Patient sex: F
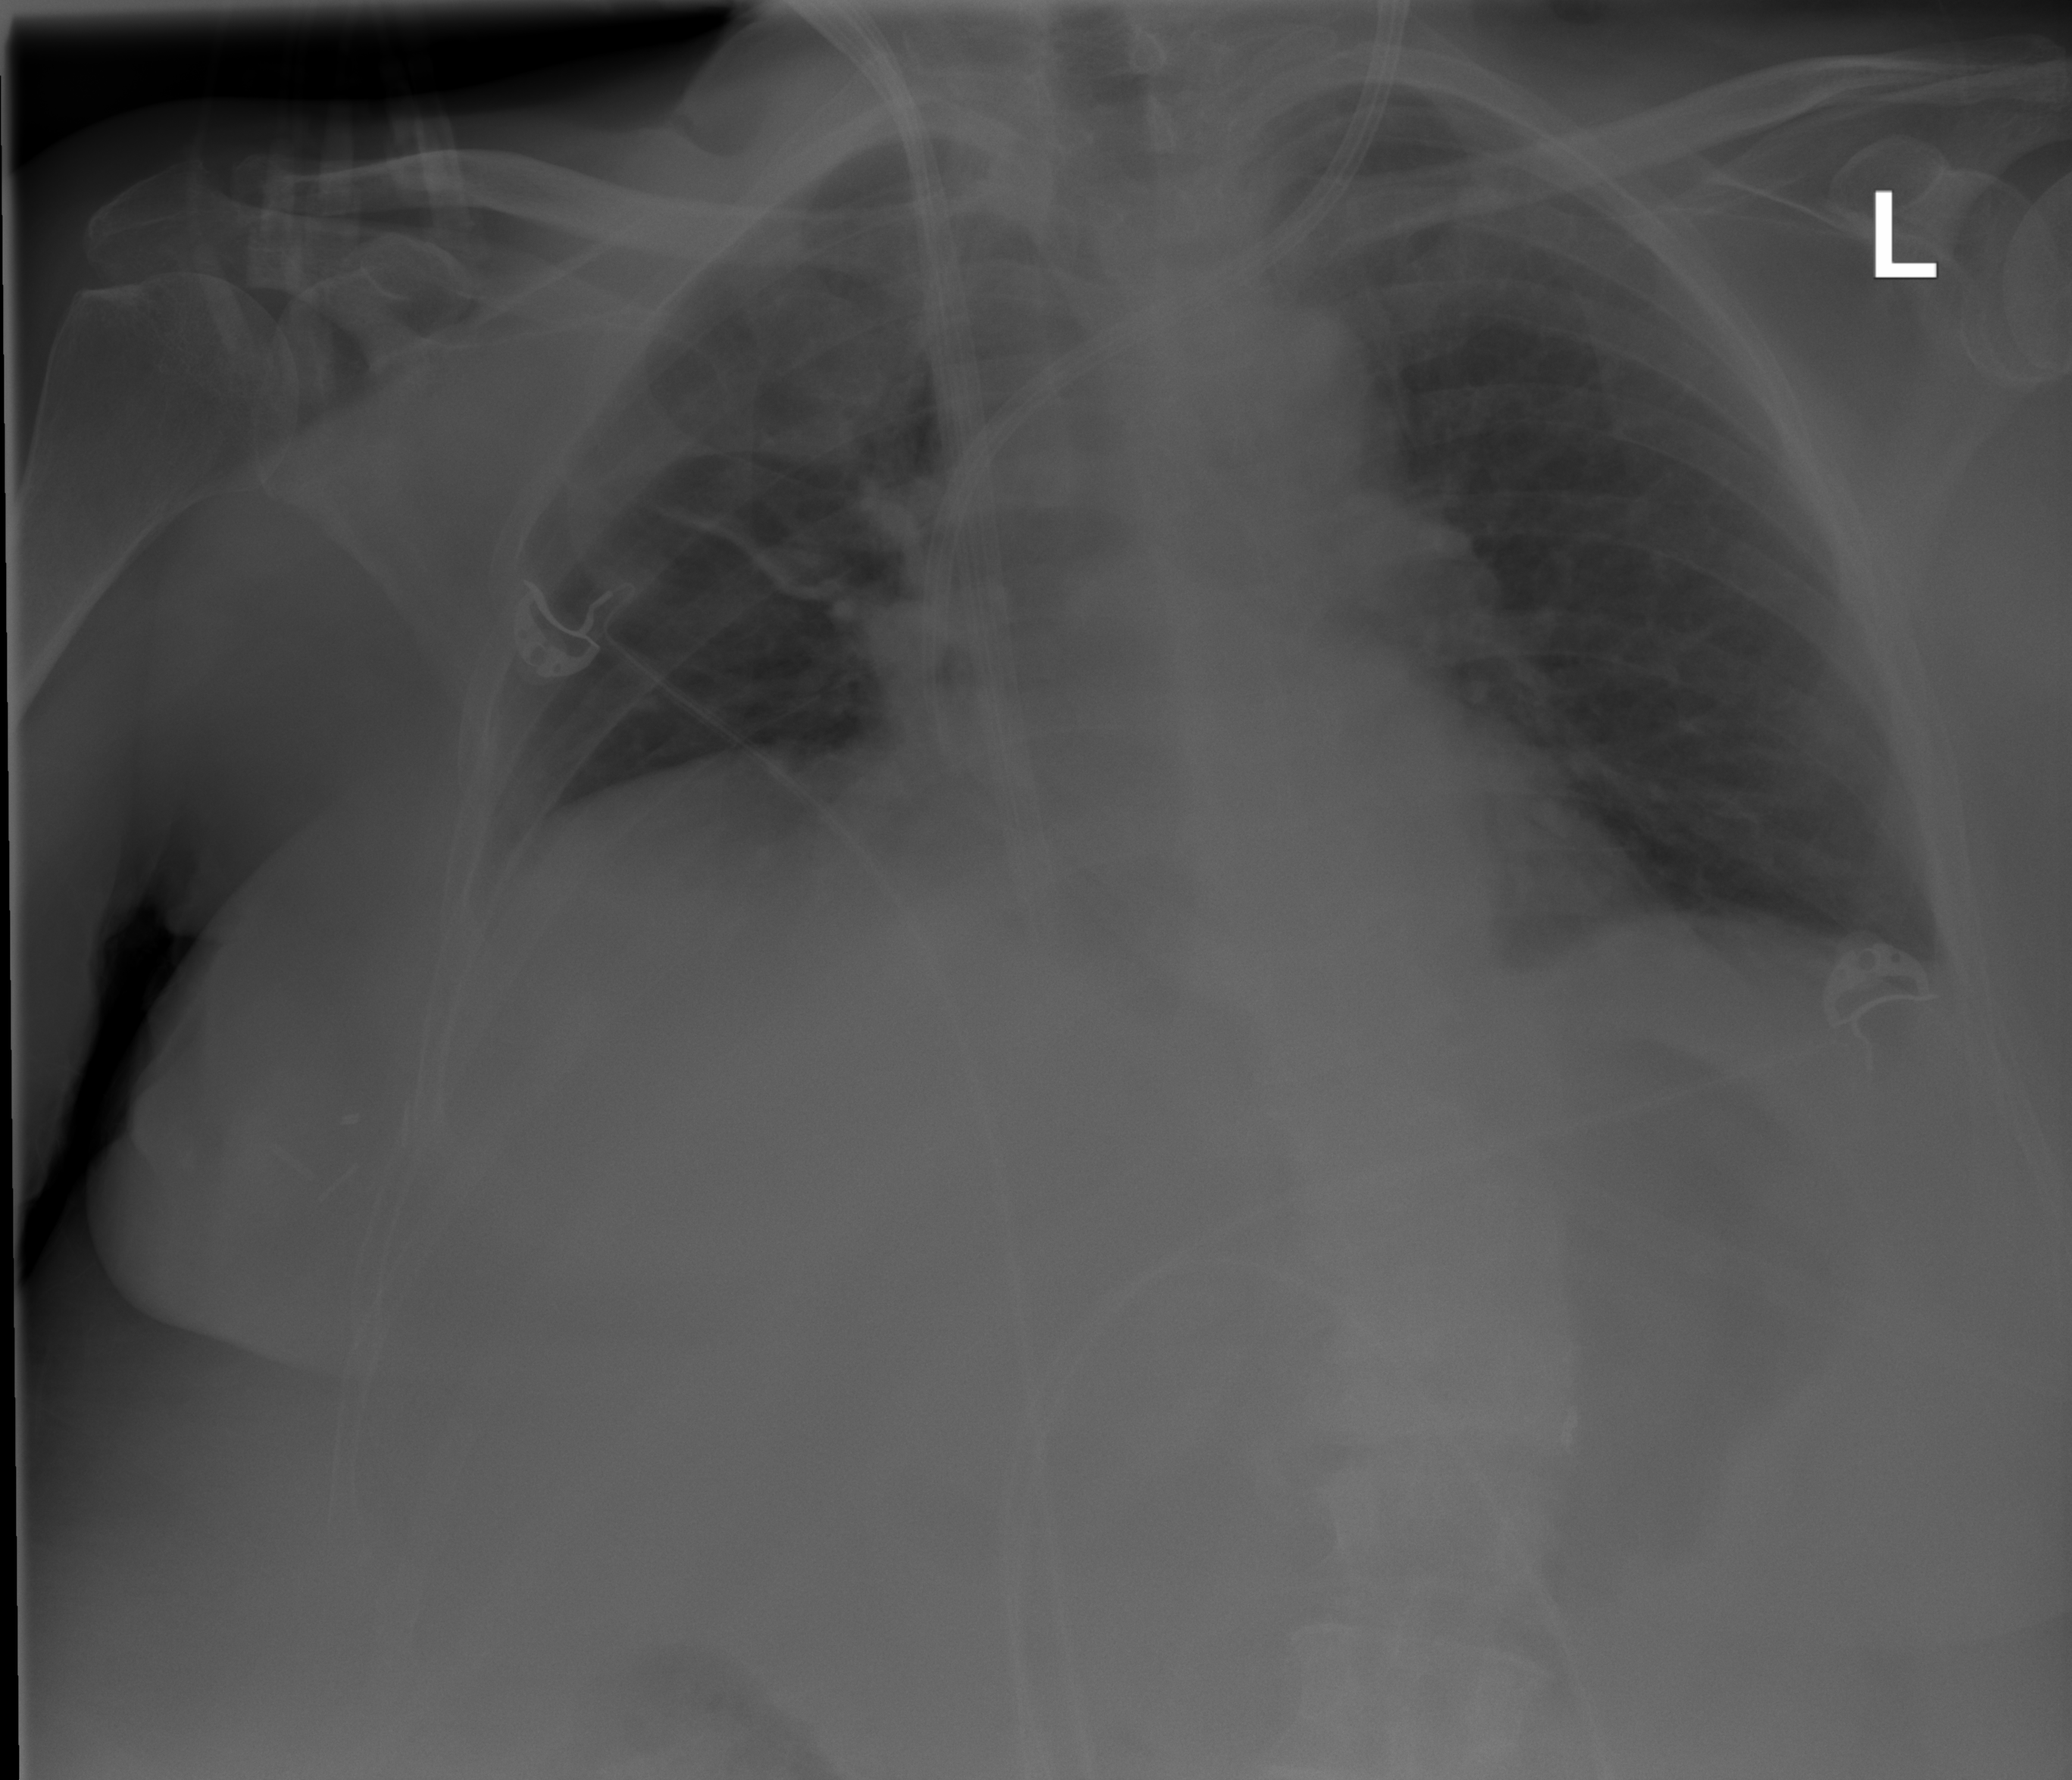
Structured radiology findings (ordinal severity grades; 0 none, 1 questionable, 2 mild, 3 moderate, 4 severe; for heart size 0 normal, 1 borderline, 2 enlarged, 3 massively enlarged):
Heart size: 2
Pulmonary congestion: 2
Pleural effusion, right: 2
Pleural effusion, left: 2
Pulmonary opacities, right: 0
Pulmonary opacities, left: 0
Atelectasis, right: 2
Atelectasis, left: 0